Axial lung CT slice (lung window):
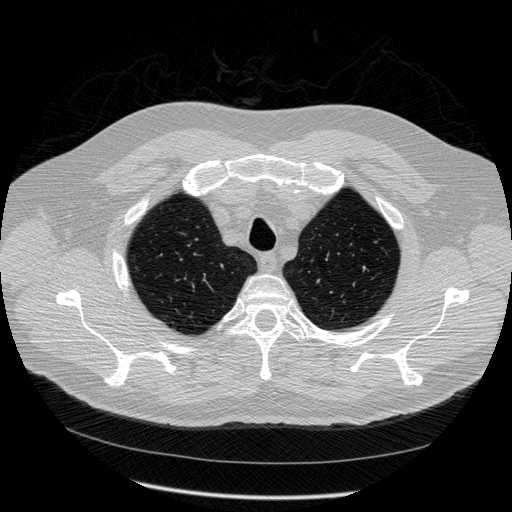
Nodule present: no